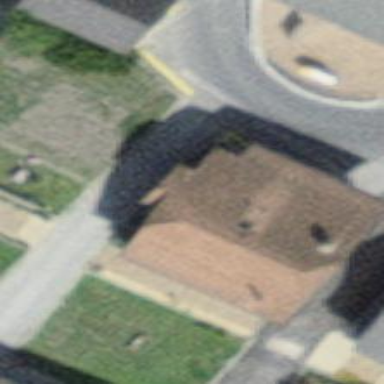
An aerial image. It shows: Simple house.